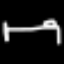
Label: bed